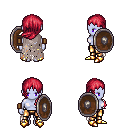
a pixel art fantasy rpg character, female body template, dark elf, purple skin, gray tattered cape, gold greaves, ruby red left-swept hairstyle, leather bracers, gold boots, shield, four views (front, back, left, right), 2x2 character sprite sheet, small pixel art, hard edges, no anti-aliasing